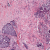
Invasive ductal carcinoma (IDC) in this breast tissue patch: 1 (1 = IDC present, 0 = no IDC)